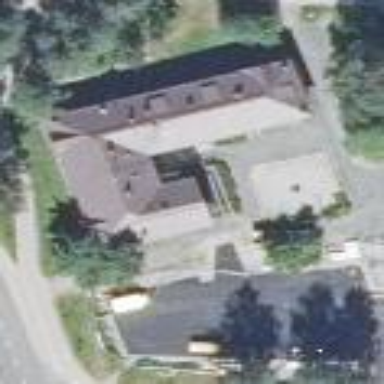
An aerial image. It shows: Community center.